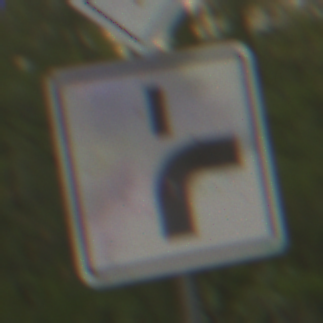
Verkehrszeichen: VerlaufVorfahrtsstrasse8
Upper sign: Vorfahrtsstrasse
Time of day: MorningAfternoon
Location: Outdoor (Nature)
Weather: Overcast
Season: NotSpecified
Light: Natural